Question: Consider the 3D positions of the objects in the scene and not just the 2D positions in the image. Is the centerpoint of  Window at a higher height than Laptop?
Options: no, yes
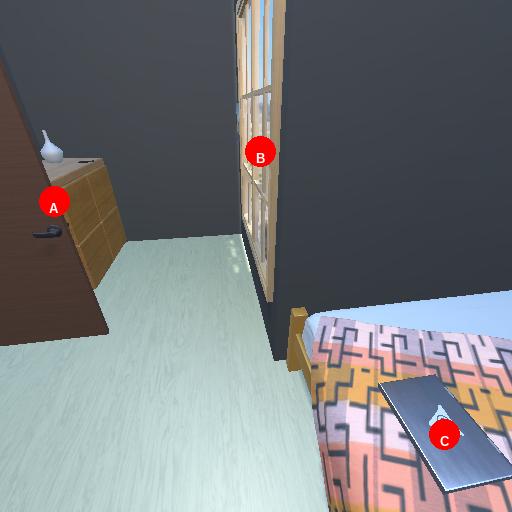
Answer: no